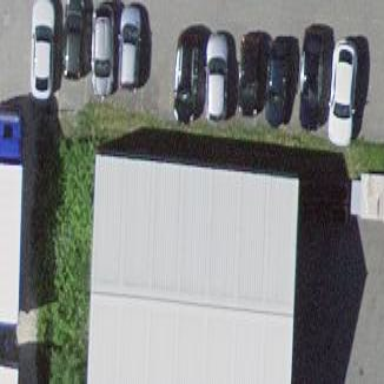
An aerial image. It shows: Warehouse building.